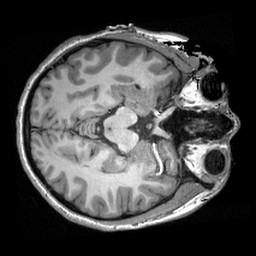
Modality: T1w
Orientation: axial
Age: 22
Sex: female
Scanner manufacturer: siemens
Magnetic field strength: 3 T
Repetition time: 2.3 s
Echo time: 0.00308 s